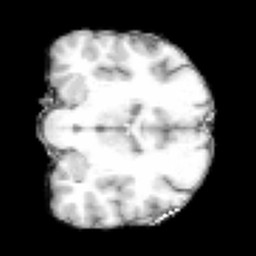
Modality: T1w
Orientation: coronal